Interaction volume radius: 5 \u00c5
Interaction volume height: 20 \u00c5
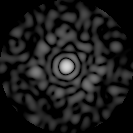
Disorder parameter: 0.8729